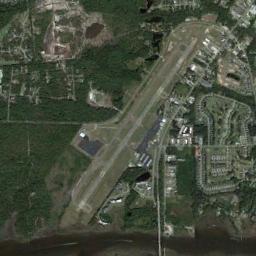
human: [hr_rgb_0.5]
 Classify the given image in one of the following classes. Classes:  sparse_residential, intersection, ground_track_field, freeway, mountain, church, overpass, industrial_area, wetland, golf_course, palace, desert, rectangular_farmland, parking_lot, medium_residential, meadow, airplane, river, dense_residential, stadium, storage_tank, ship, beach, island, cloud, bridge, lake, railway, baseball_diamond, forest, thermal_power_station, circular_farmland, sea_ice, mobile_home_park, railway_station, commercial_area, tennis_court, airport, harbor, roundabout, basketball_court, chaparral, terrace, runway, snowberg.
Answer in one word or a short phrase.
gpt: airport